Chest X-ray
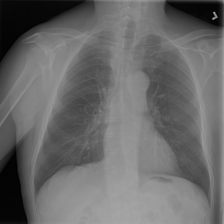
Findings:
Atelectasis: negative
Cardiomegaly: negative
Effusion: negative
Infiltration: negative
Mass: negative
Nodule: negative
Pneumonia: negative
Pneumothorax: negative
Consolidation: negative
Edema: negative
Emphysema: negative
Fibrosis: negative
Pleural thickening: negative
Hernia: negative